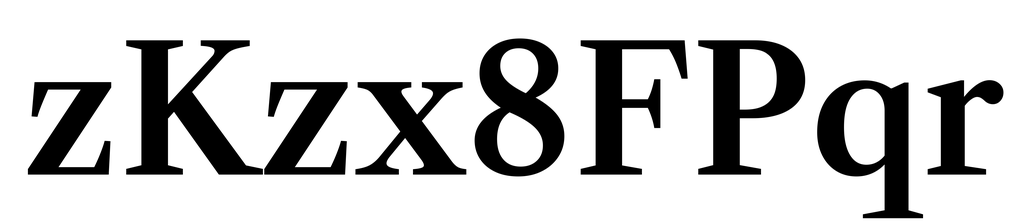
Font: LibreCaslonText_SemiBold